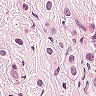
Metastatic tissue present: yes